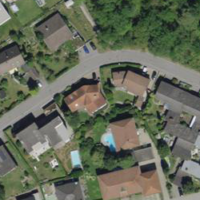
EUNIS habitat code: 54
Species observed at this site:
Corylus avellana
Saponaria ocymoides